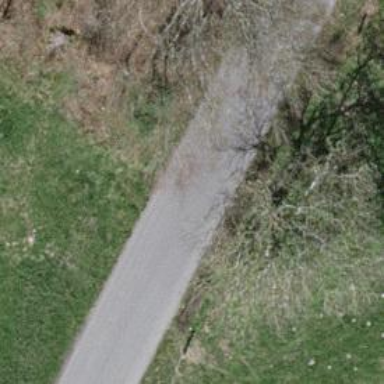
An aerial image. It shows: Tertiary road.